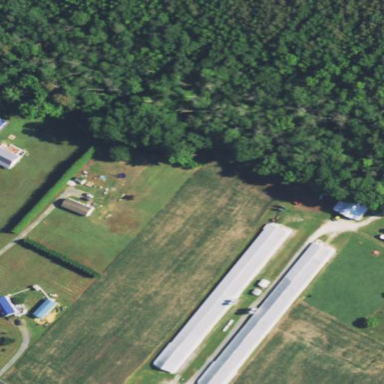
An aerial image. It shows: Farm auxiliary building.